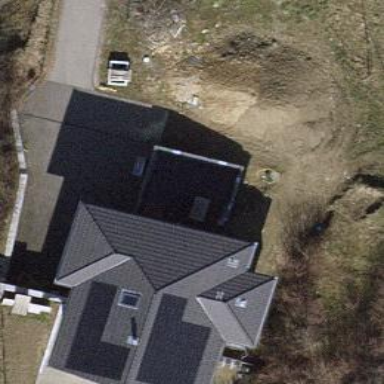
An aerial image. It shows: View of roof of building.